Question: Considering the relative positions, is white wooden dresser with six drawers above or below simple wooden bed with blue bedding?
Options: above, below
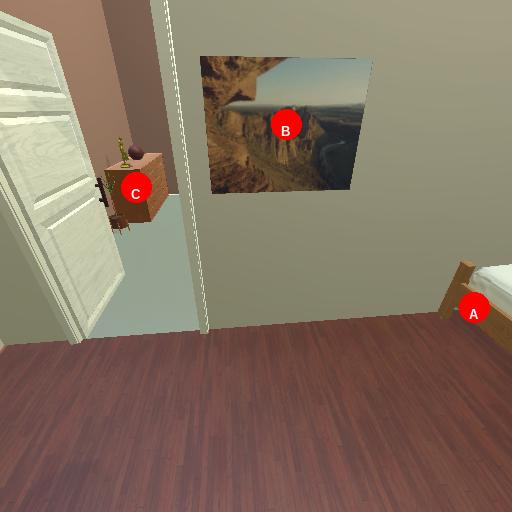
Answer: above